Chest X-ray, PA view. Patient: 63 years old, sex M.
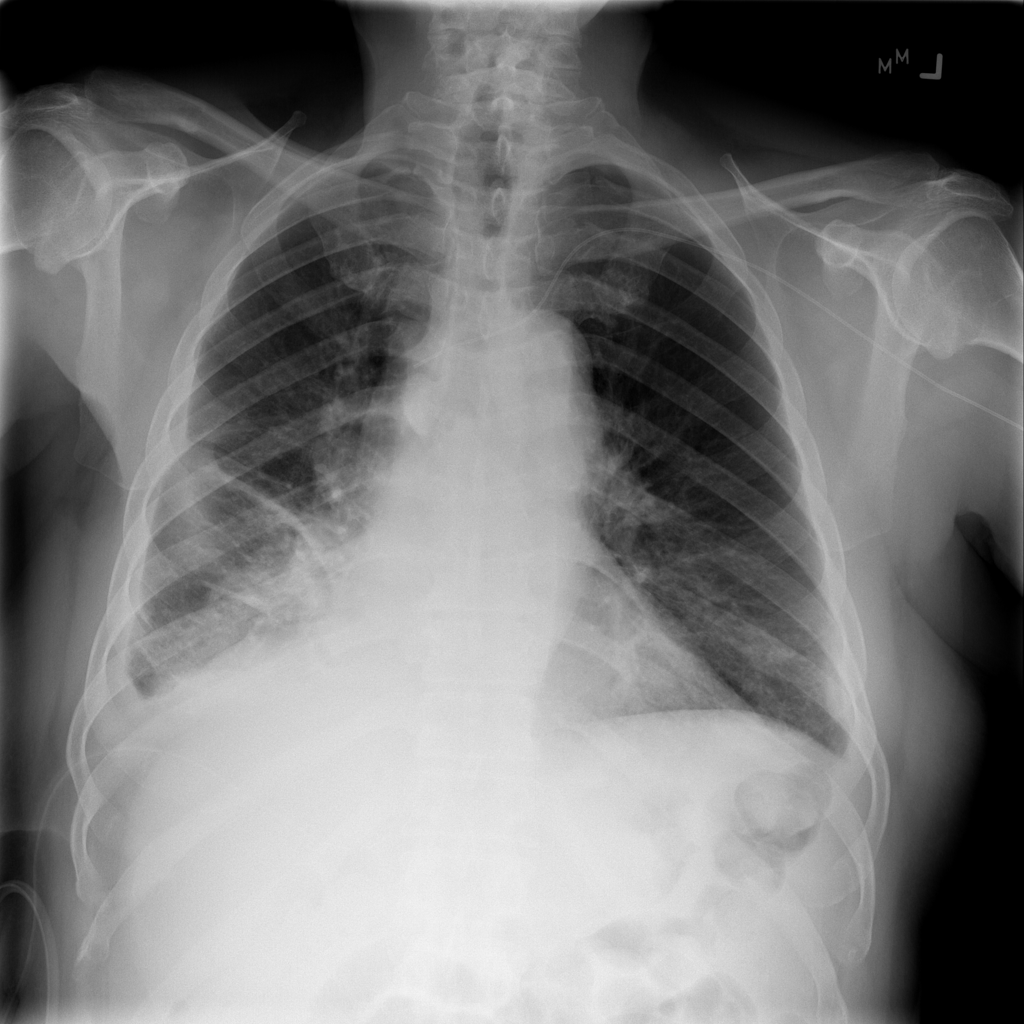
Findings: No Finding